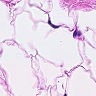
Metastatic tissue present: no